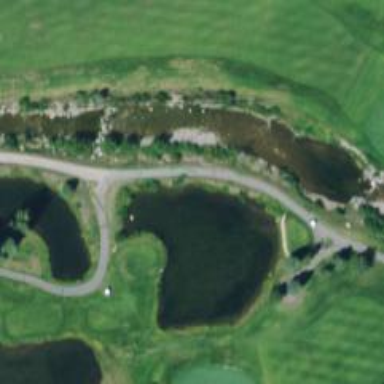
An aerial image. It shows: Driveway serving as golf cart path.